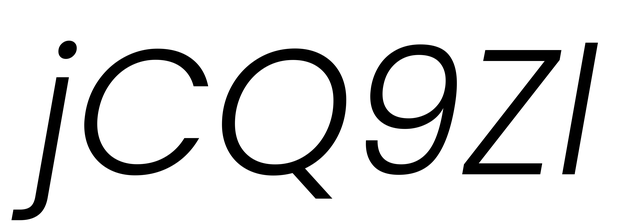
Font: Poppins-LightItalic